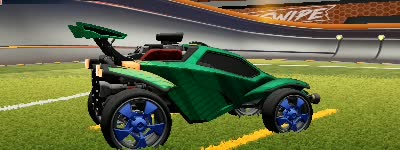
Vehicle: octane